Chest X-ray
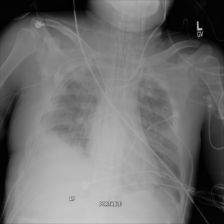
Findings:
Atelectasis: negative
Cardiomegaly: negative
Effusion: negative
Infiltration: negative
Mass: negative
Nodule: negative
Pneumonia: negative
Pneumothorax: negative
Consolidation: negative
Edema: negative
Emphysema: negative
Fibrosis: negative
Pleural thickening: negative
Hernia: negative